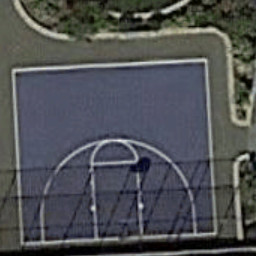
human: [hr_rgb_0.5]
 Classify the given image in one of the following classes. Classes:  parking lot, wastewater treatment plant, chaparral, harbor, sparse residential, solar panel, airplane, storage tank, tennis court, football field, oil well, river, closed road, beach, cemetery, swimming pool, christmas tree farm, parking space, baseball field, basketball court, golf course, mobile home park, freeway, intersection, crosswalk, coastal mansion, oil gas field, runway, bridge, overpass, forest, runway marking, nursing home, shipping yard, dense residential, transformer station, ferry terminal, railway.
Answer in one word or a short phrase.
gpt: basketball court